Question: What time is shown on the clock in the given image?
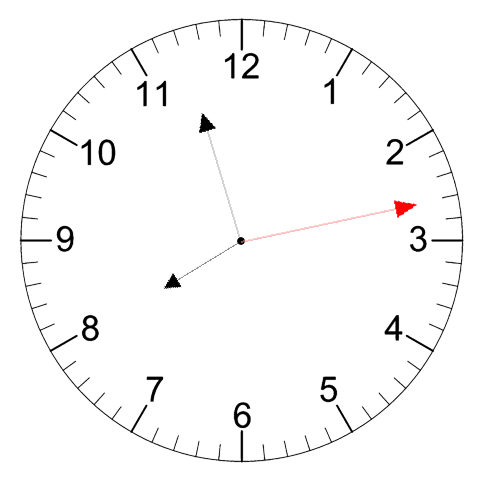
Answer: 07:57:13